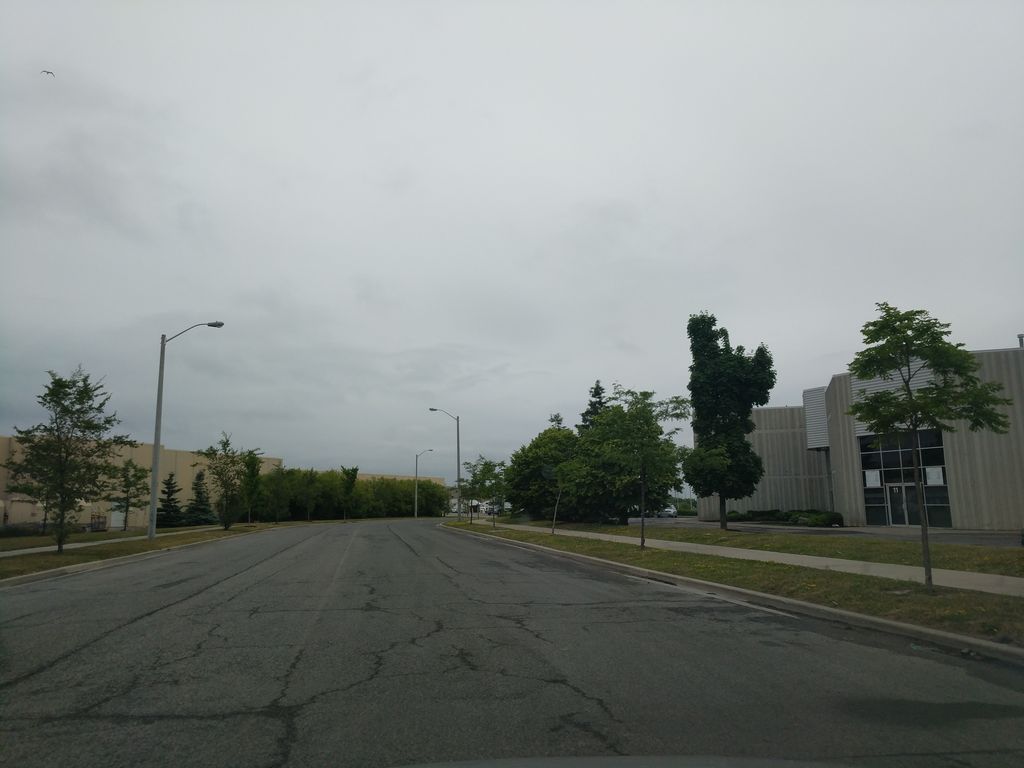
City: toronto